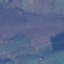
Label: Pasture